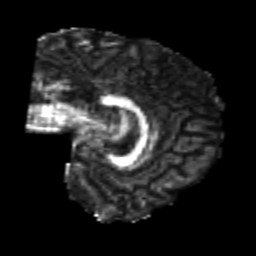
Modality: FA
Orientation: sagittal
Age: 24
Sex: male
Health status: healthy
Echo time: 0.074 s